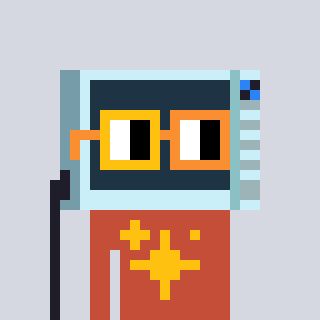
a pixel art character with square yellow and orange glasses, a microwave-shaped head and a rust-colored body on a cool background